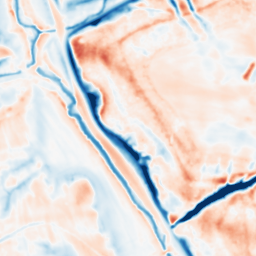
Category: multiscale
Decomposition family: dog_multiscale
Decomposition parameters: sigma_ratio: 1.4
n_scales: 6
base_sigma: 1
Upsampling method: bicubic
Upsampling parameters: scale: 4
Upsampling scale: 4